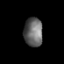
Tissue: prostate
Cell type: Fibroblasts
Senescence score: 0.6973
Nuclear area (px): 536
Mean DAPI intensity: 100.866